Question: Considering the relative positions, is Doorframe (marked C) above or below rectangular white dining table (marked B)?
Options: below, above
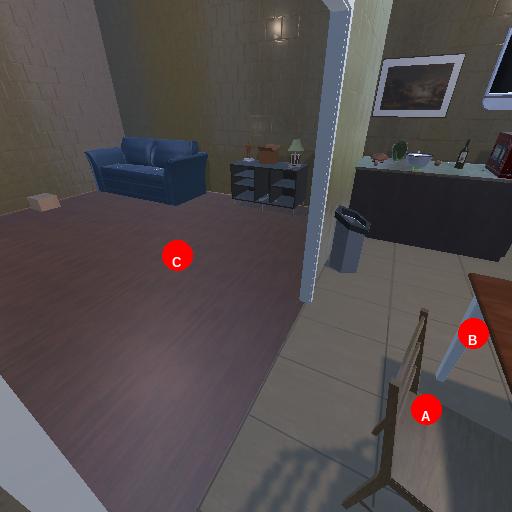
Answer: below